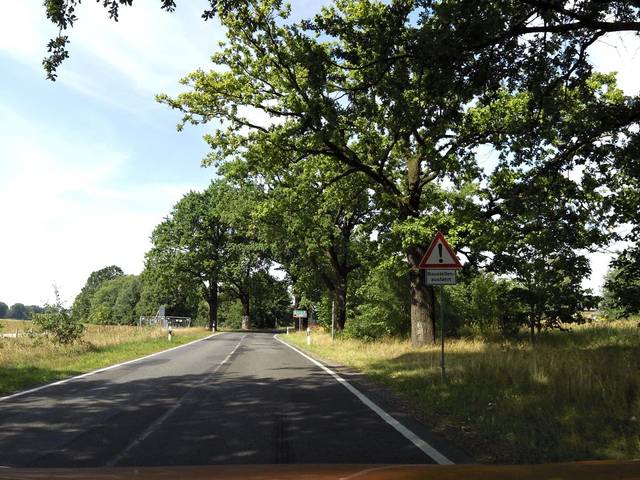
Region: Germany
Coordinates: 52.325, 13.134